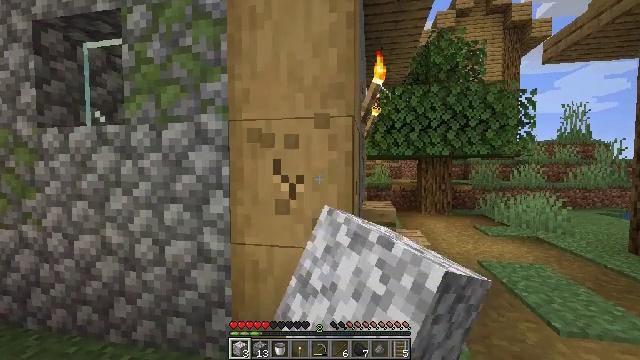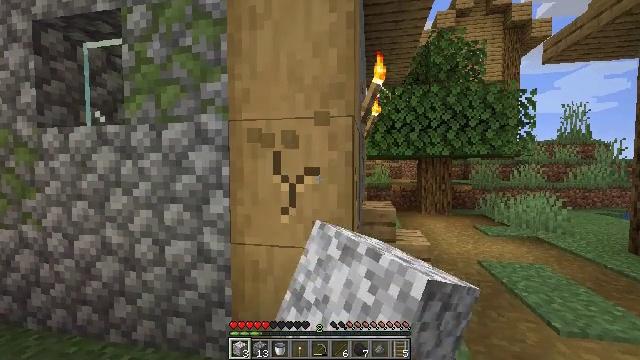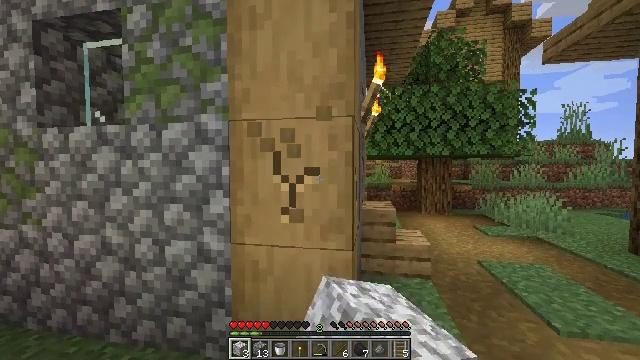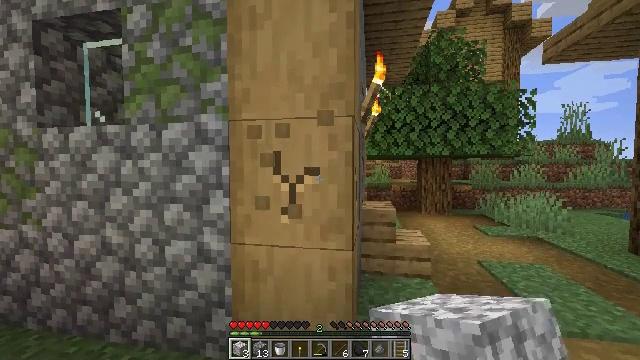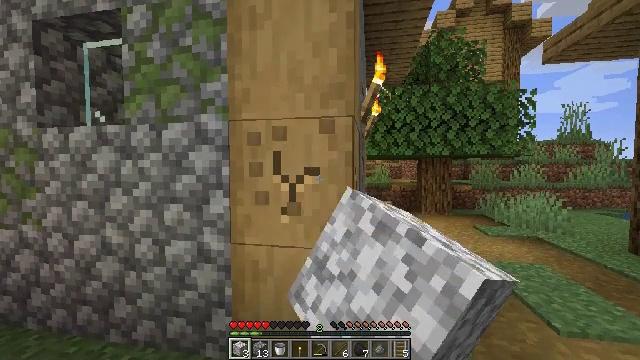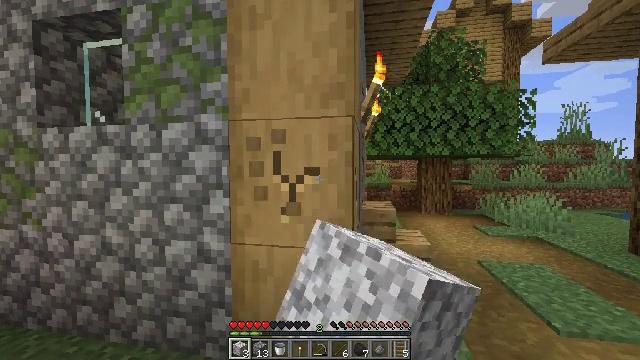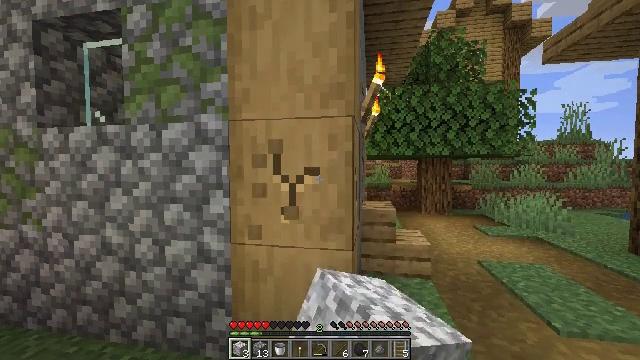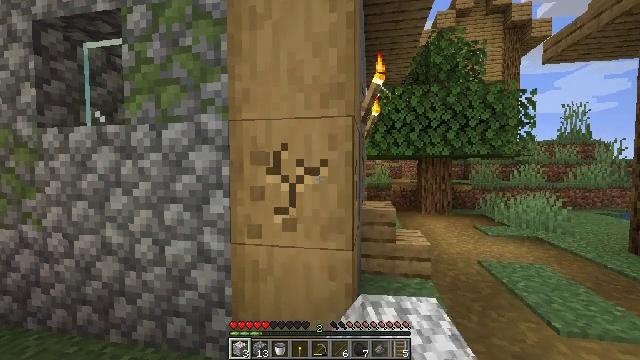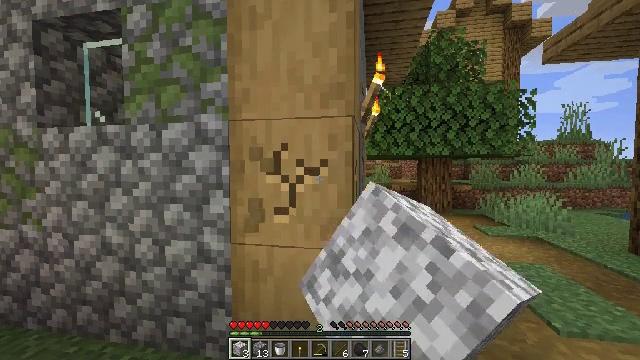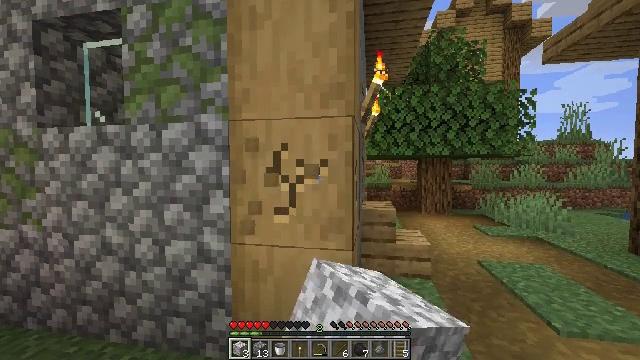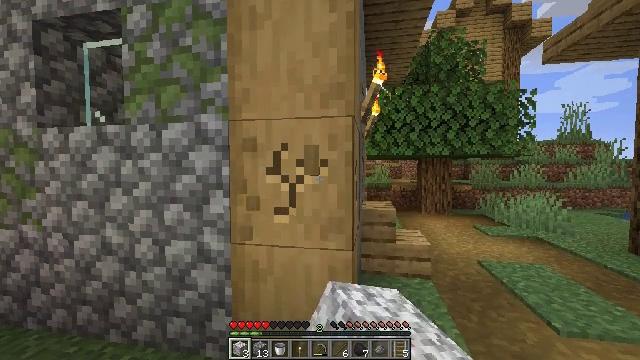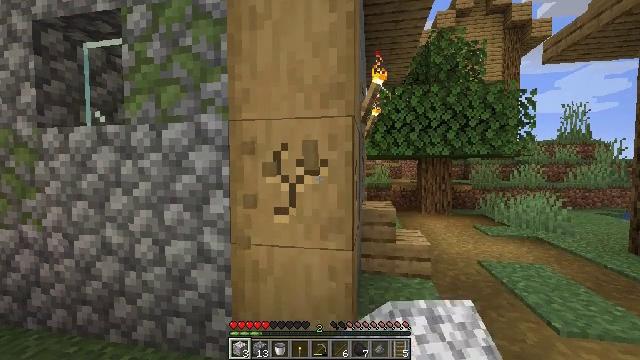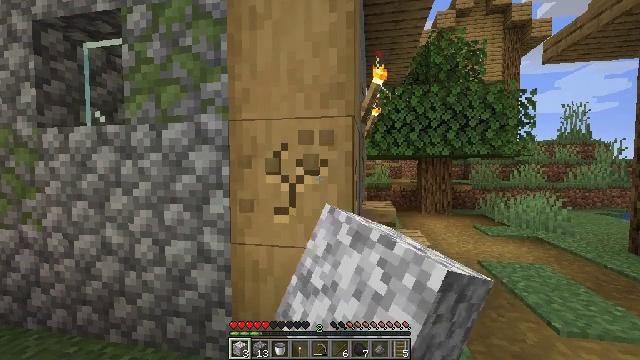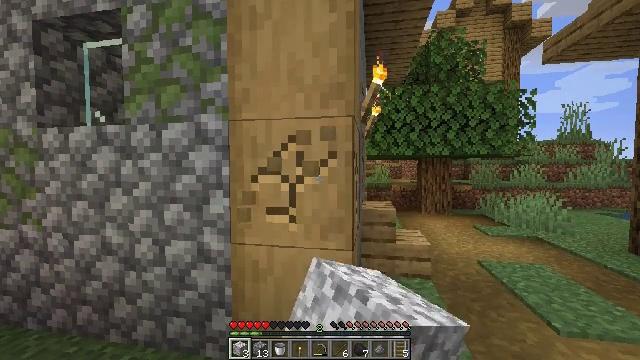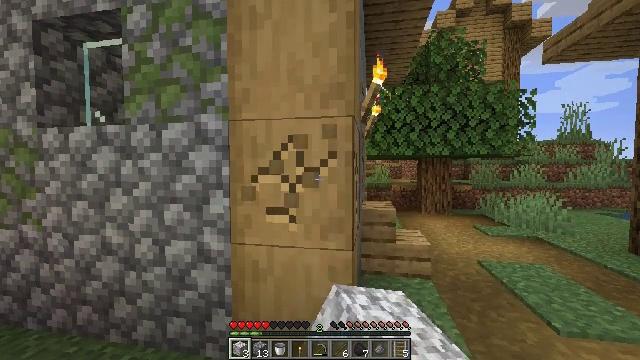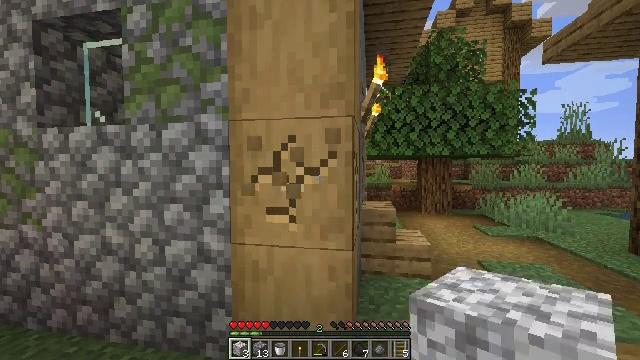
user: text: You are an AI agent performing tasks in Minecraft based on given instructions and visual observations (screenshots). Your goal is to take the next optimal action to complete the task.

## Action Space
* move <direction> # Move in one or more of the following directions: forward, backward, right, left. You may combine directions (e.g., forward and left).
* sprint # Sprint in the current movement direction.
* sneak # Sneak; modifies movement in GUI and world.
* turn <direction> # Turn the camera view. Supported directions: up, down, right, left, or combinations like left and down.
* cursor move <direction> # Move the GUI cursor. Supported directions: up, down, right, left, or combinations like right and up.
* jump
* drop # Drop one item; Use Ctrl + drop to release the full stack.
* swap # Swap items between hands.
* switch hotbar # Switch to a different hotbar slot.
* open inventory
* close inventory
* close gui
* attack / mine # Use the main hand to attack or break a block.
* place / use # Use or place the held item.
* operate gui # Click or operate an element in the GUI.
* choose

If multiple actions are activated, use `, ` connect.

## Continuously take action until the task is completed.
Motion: motion action
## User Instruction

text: Chop down the stripped oak log.
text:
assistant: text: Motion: attack / mine
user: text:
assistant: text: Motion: attack / mine
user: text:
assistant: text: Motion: attack / mine
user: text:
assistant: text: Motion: attack / mine
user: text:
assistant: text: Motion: attack / mine
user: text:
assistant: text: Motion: attack / mine
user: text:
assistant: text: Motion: attack / mine
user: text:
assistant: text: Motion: attack / mine
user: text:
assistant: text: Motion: attack / mine
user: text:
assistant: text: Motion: attack / mine
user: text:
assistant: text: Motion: attack / mine
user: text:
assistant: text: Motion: attack / mine
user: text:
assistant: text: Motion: attack / mine
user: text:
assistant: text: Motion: attack / mine
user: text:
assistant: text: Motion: attack / mine
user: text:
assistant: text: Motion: attack / mine
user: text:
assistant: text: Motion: attack / mine
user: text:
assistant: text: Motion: attack / mine
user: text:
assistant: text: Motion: attack / mine
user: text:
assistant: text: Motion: attack / mine
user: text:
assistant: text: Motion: attack / mine
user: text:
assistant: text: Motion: attack / mine
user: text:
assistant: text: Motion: attack / mine
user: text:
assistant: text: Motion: attack / mine
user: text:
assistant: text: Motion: attack / mine
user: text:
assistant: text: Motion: attack / mine
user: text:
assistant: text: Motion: attack / mine
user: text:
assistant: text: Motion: attack / mine
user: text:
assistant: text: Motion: attack / mine
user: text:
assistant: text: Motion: attack / mine